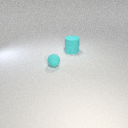
large cyan rubber cylinder to the right of small cyan rubber sphere